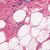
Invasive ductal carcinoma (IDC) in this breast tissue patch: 0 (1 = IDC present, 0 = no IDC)